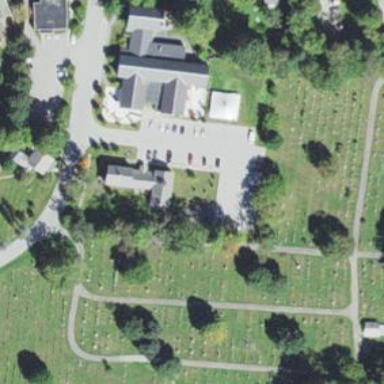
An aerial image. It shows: Cemetery.